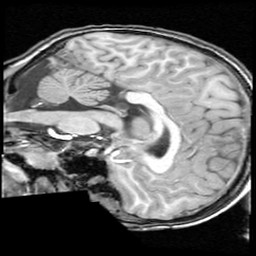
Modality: T1w
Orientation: sagittal
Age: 9
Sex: male
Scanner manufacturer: ge
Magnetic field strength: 1.5 T
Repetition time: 0.03333 s
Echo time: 0.008 s